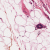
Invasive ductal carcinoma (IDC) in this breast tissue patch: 0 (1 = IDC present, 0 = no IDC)